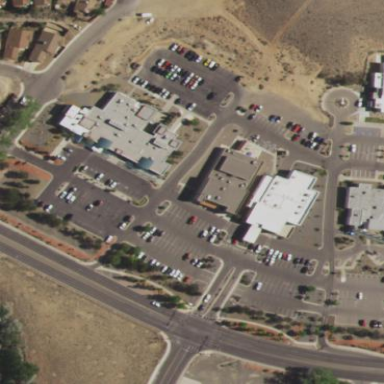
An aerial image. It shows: Clinic.